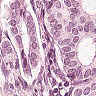
Metastatic tissue present: yes